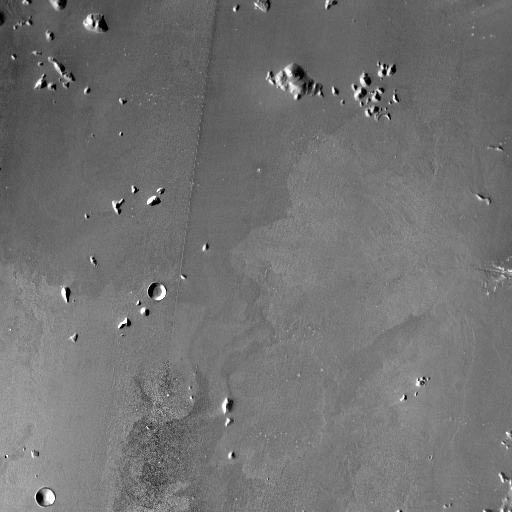
Crater classes present: Background, Other, Buried